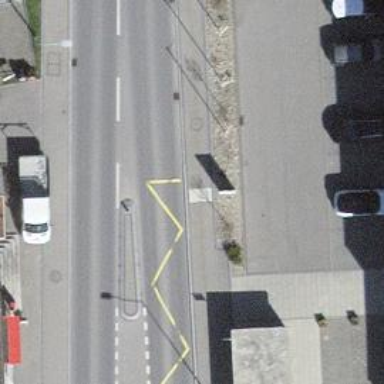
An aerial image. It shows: Bus stop with shelter. It is platform for public transport.